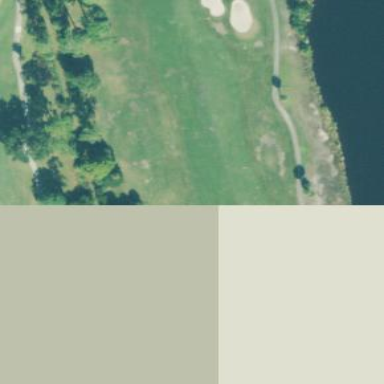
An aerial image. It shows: Golf fairway in the image.